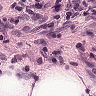
Metastatic tissue present: yes